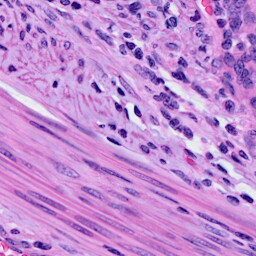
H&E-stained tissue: Cervix